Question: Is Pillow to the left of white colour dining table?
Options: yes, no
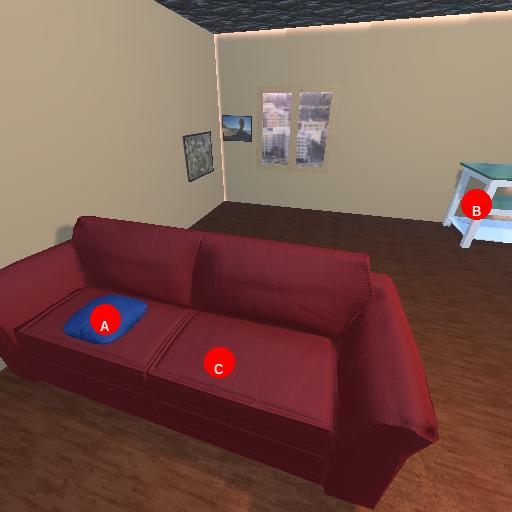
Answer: yes